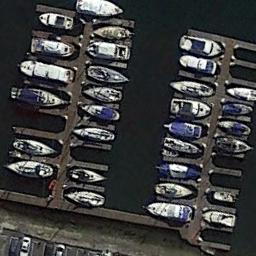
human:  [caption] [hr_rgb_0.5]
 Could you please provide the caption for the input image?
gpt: Several cars were parked on the harbor shore .

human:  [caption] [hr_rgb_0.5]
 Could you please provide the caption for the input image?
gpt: The harbor has some neatly docked boats and the color of the waters is dark green .

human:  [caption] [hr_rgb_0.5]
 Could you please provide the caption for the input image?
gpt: Many ships are in the harbor .

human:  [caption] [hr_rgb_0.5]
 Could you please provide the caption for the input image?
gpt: Many yachts are neatly arranged on the sea side of the harbor .

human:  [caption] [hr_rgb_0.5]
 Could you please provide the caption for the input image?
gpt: There are some ships docked neatly at the harbor .